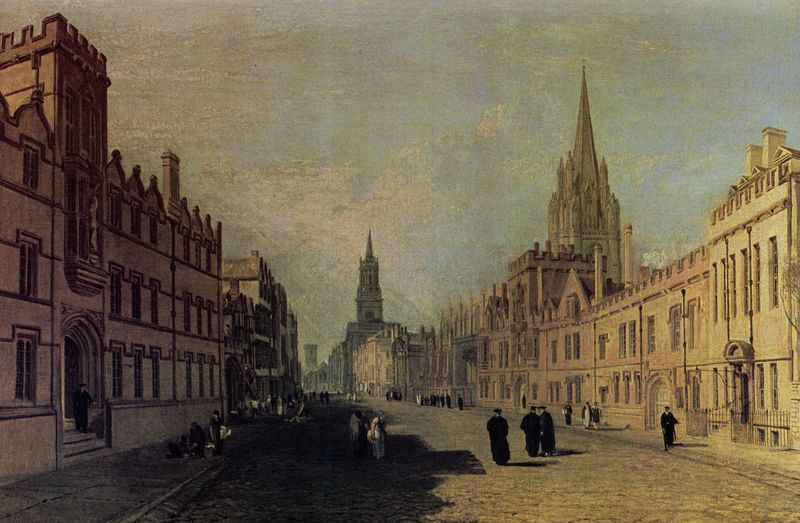
Titel: Ansicht der High-Street, Oxford
Künstler: William Turner
Standort: (Großbritannien)
Institution: Loyd Collection
Schlagwörter: blau, dunkel, gemälde, himmel, mann, schatten, weiß, wolken, frauen, gelb, kirchturm, landschaft, menschen, ocker, sitzen, stadt, abend, braun, fenster, frau, fussgänger, grau, hell, kleider, licht, männer, schwarz, strasse, tür, gebäude, haus, weg, wolke, zaun, beige, leute, malerei, alt, architektur, mensch, spitze, stehen, bild, niederlande, öl, dämmerung, häuser, sonnenaufgang, einsam, gehen, gitter, kirche, sonne, realismus, klassizismus, personen, england, gotik, handel, pferd, reiter, schornstein, turm, spanien, düster, schlagschatten, ansicht, fassade, fassaden, italien, naturalismus, passanten, perspektive, pflaster, türen, vedute, leer, verlassen, dächer, giebel, mauer, schornsteine, allee, grafik, türe, platz, staffage, treppe, treppen, stufe, stufen, zinnen, fluchtlinien, kirchen, kirchtürme, stadtansicht, eingang, eingänge, kopfstein, burg, bürgersteig, gehsteig, kirchenturm, türme, münchen, palast, dom, druck, stich, lithografie, asphalt, gehweg, kopfsteinpflaster, pflastersteine, bürger, rathaus, kathedrale, portal, fensterreihen, abwesend, talar, talare, pfarrer, hauseingang, gotisch, karg, mittelalter, priester, stadtlandschaft, geistliche, mönche, wien, breit, gothik, zinne, häuserzeile, stadtbild, prospekt, stadtschloss, häuserfront, prachtstrasse, dachreiter, köln, architktur, strassenzug, hauptstrasse, regensburg, seitenlich, breite, giebelfassade, herre, häuserfluchten, kichtürme, profanbauten, renaissancwe, karikaturiert, kirhsce, deutschlabd, hauseinagng